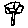
Label: tree